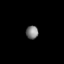
Tissue: lung
Cell type: Endothelial cells
Senescence score: 0.5796
Nuclear area (px): 158
Mean DAPI intensity: 126.69